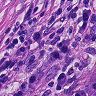
Metastatic tissue present: yes